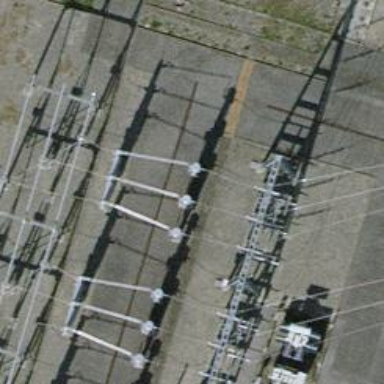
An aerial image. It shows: Bay for power line.